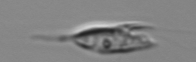
Label: Chrysochromulina_lanceolata